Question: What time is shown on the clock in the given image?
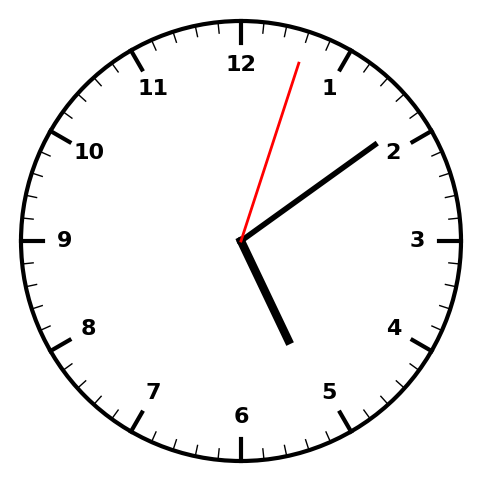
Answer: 05:09:03